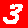
Digit: 3